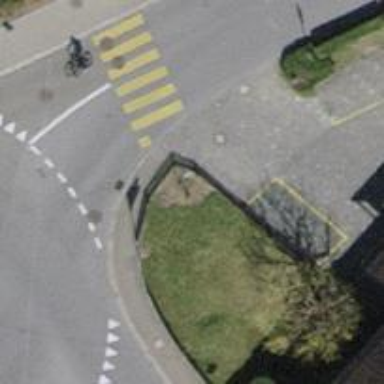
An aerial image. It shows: Kerb barrier.